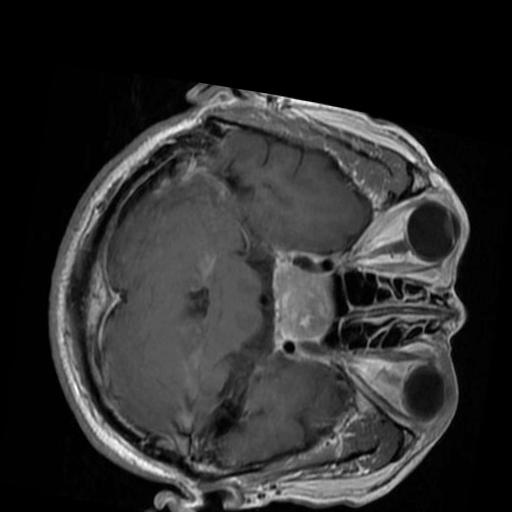
Label: brain_tumor